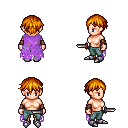
a pixel art fantasy rpg character, female body template, human, light skin, maroon tattered cape, teal pants, dark blonde short bangs hairstyle, cloth bracers, metal boots, dagger, four views (front, back, left, right), 2x2 character sprite sheet, small pixel art, hard edges, no anti-aliasing